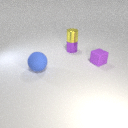
small purple metal cylinder below small yellow metal cylinder